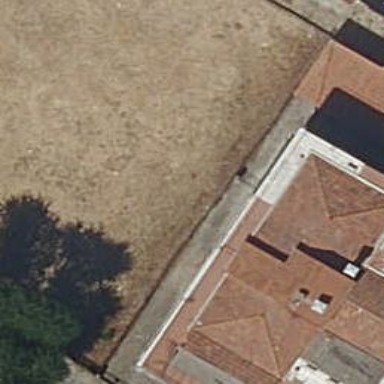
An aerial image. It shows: House with hipped roof.